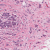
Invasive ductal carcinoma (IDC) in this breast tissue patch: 0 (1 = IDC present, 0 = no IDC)